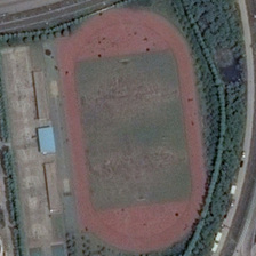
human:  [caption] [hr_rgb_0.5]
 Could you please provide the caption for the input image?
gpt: Mainly used in red and green playground.

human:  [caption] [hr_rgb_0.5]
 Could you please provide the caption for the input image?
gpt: Especially for the little playground of the red and green color.

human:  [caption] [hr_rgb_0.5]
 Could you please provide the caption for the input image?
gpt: It is mainly used for the red and green of the playground.

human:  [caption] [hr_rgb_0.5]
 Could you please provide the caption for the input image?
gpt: Mainly for colors red and green playgrounds.

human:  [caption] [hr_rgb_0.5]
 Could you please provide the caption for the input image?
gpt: mainly for the red and green playground.